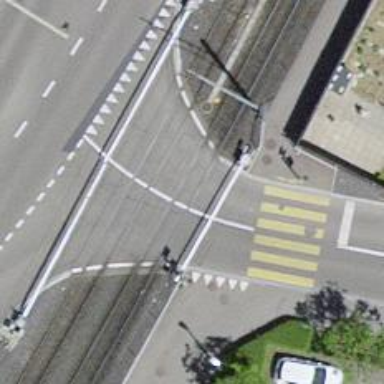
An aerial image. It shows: Level crossing along the railway.